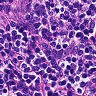
Metastatic tissue present: no